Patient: sex M, age 30
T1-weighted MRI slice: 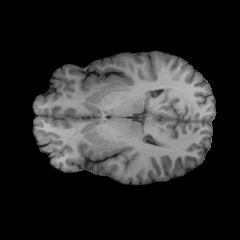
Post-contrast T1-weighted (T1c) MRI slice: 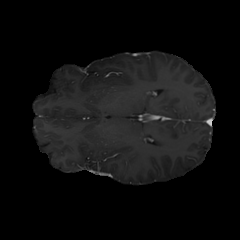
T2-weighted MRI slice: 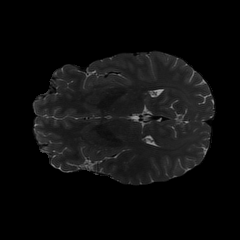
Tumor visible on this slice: no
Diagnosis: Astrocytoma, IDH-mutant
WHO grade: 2